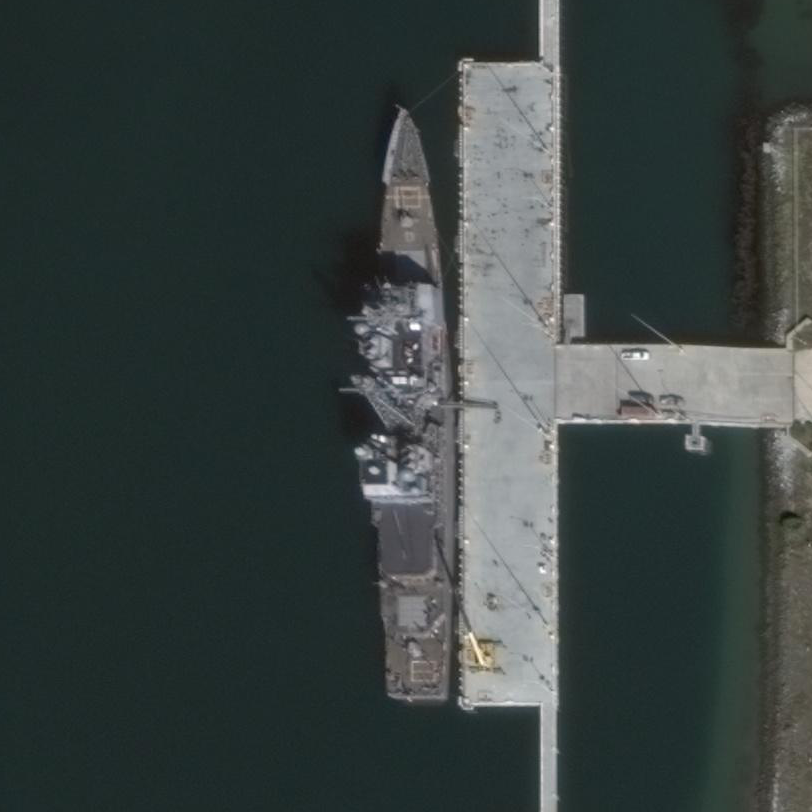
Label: cruiser